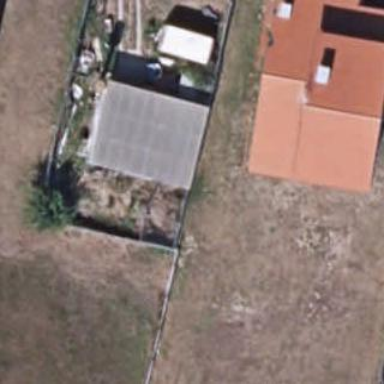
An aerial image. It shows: Shed building.